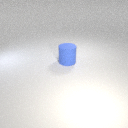
large blue rubber cylinder